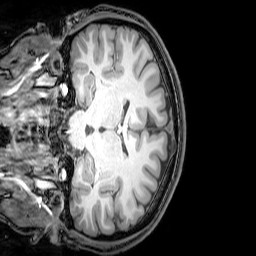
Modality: T1w
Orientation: coronal
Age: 23
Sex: male
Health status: healthy
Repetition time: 0.081 s
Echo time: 0.037 s